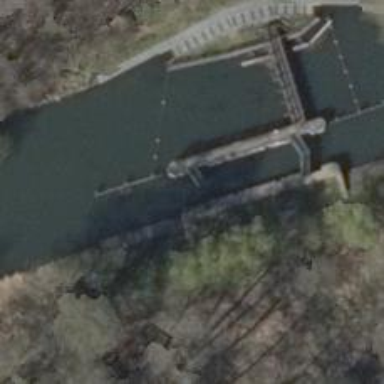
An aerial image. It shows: Lock gate along waterway.